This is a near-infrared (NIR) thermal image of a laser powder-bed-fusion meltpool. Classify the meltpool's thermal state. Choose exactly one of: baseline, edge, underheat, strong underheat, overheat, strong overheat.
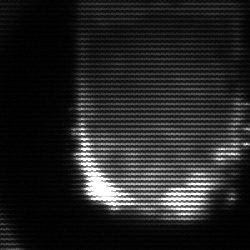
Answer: baseline